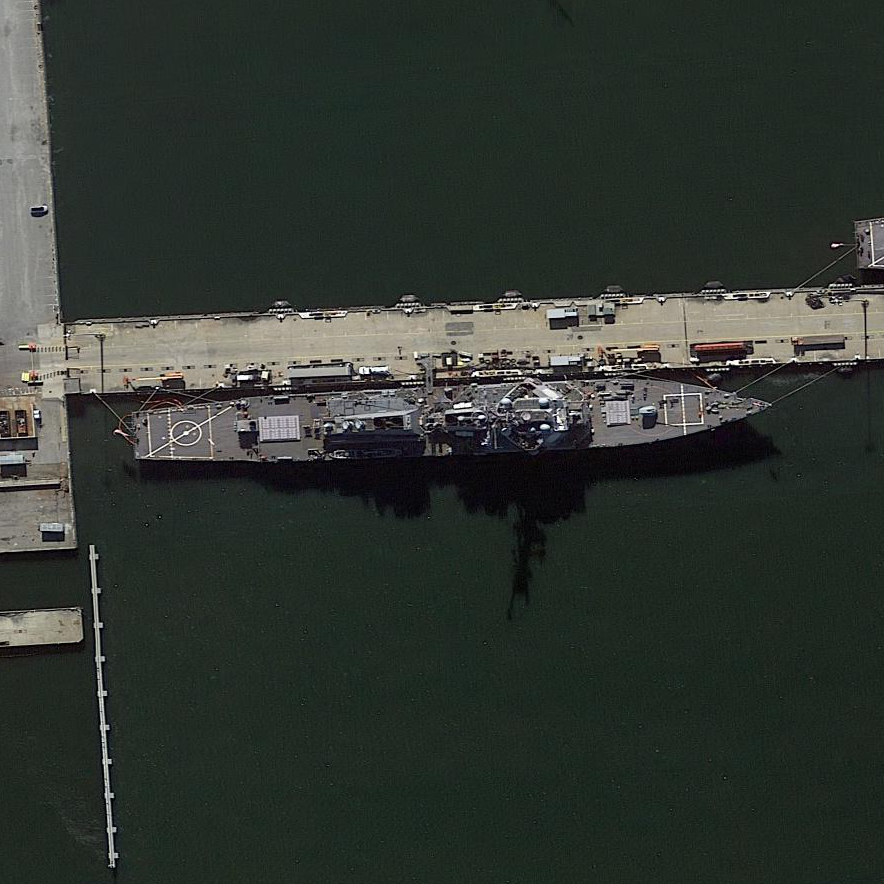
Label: destroyer